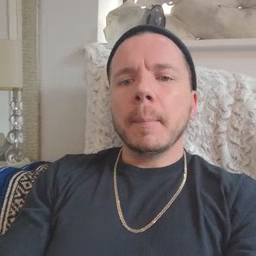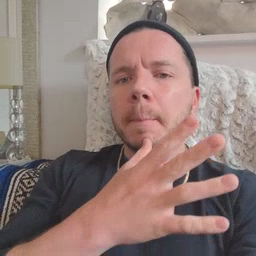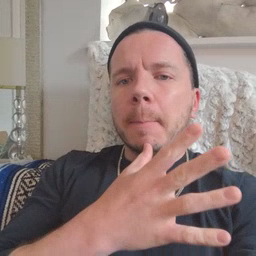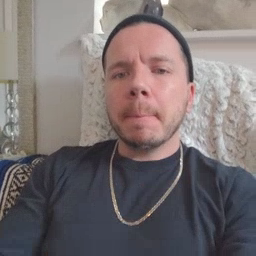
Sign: mom